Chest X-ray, AP view. Patient: 57 years old, sex M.
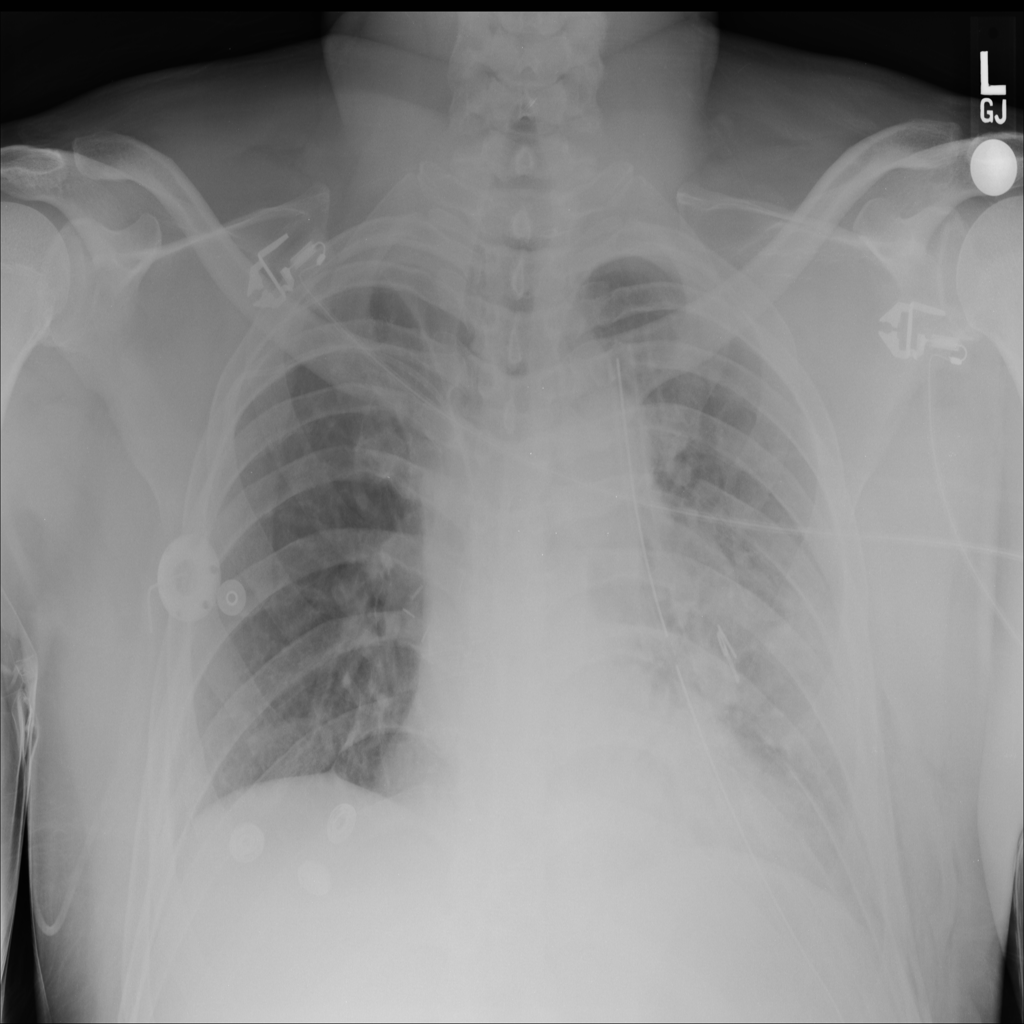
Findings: Atelectasis, Consolidation